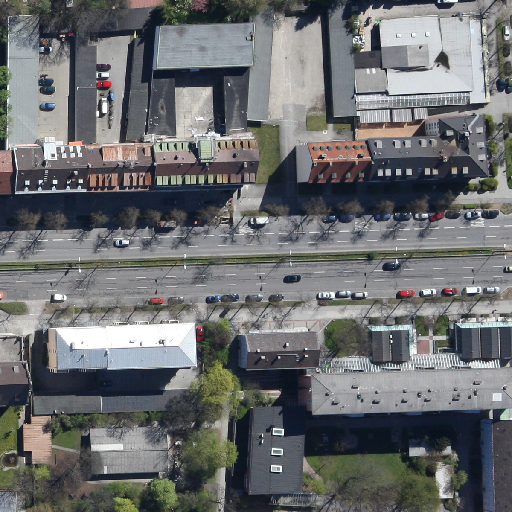
Referring expression: paved road